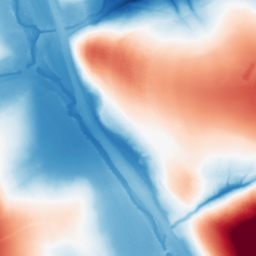
Category: morphological
Decomposition family: tophat_combined
Decomposition parameters: size: 100
Upsampling method: bicubic
Upsampling parameters: scale: 2
Upsampling scale: 2